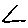
Label: triangle